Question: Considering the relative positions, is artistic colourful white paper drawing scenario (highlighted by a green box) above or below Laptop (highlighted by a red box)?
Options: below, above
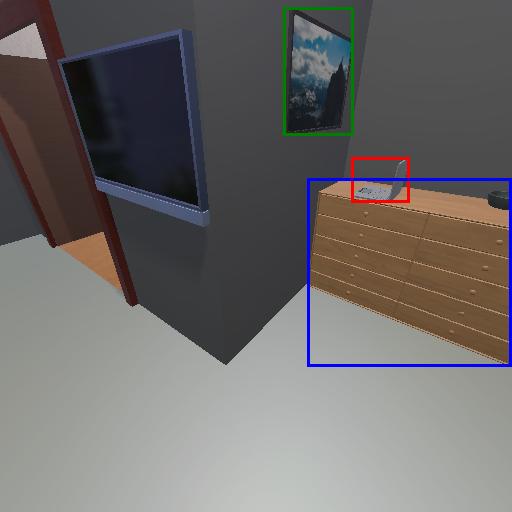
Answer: below